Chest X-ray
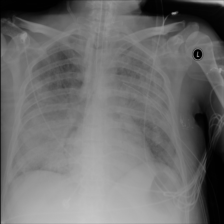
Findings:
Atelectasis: negative
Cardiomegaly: negative
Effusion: negative
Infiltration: positive
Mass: negative
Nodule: negative
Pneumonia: negative
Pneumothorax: negative
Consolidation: negative
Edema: negative
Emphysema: positive
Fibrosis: negative
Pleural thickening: negative
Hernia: negative